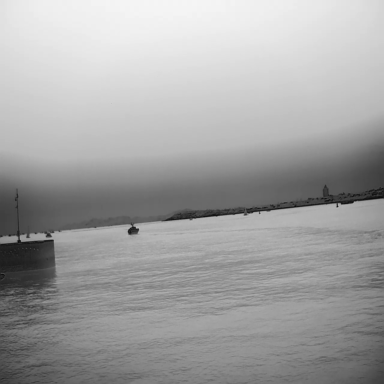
There are two bulk_carriers in the infrared image.